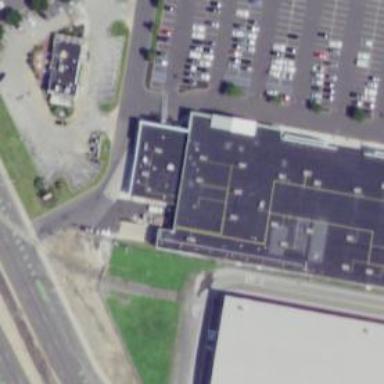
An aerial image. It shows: Supermarket building.